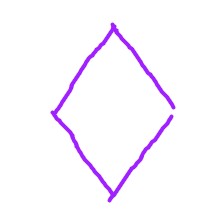
Shape: rhombus